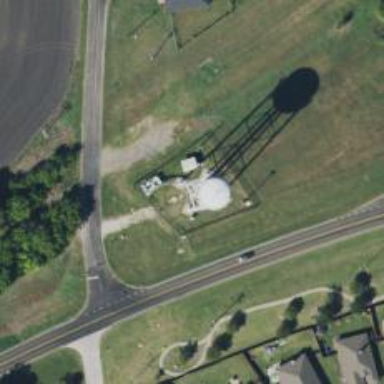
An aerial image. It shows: Water tower that is man-made.